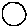
Label: circle